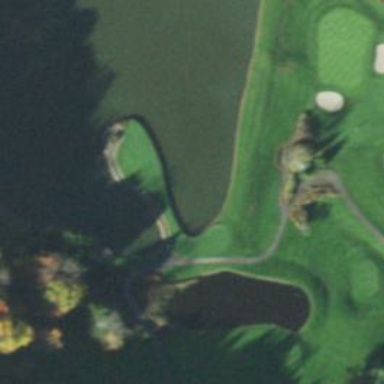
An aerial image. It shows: Grassy area designated as golf tee.